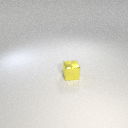
small yellow metal cube